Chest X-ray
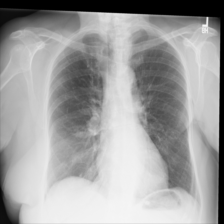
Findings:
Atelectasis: negative
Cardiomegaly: negative
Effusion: negative
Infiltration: negative
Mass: negative
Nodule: negative
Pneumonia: negative
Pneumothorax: negative
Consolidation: negative
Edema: negative
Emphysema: negative
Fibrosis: negative
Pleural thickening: negative
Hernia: negative